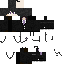
A male human skin with dark skin, wearing brown long hair dressed in a black suit and black pants, featuring a closed mouth.